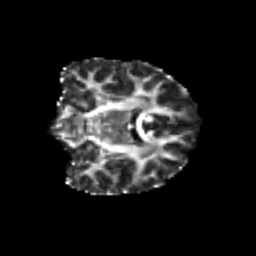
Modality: FA
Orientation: coronal
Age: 23
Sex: female
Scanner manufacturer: siemens
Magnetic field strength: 3 T
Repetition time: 3.5 s
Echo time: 0.113 s